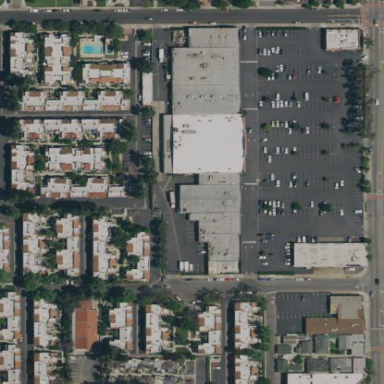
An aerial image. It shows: Retail area.